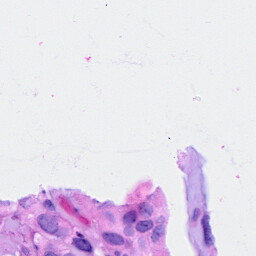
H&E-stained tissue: Breast